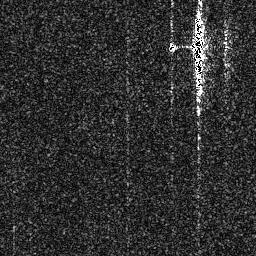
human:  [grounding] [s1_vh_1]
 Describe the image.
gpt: In the satellite image, there is  <ref>1 large ship </ref> <box>[[73, 2, 81, 41, 0]]</box> located at top right.